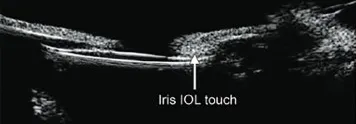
Postoperative (4 months) anterior segment photography of the Artisan IOL, without relapse of anterior chamber hemorrhage.
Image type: radiology (ultrasound)